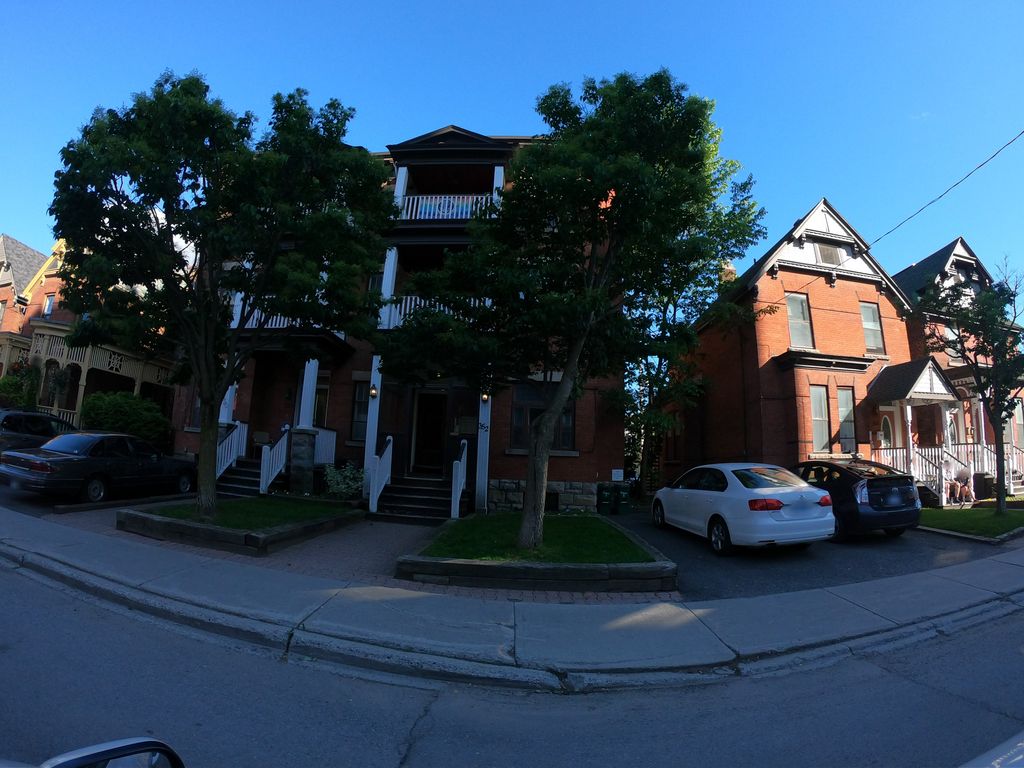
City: ottawa-gatineau